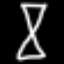
Label: hourglass